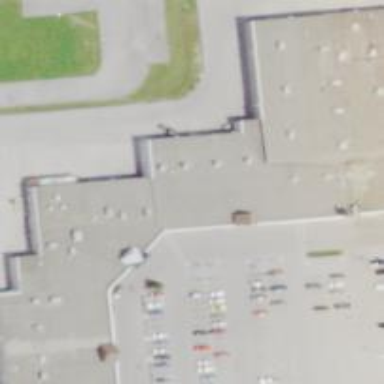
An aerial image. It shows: Retail building.